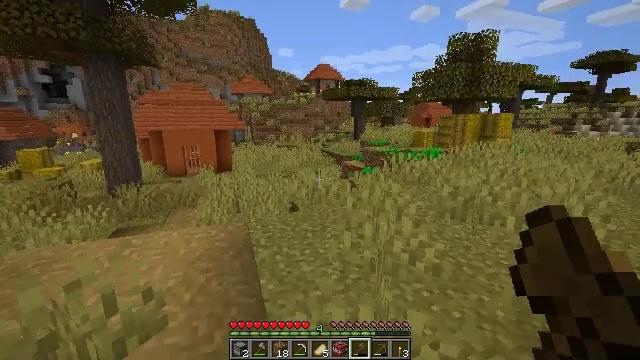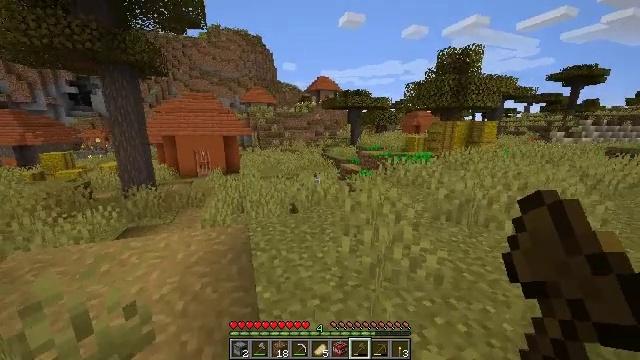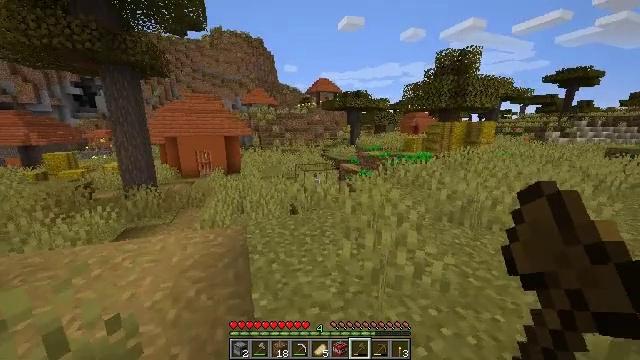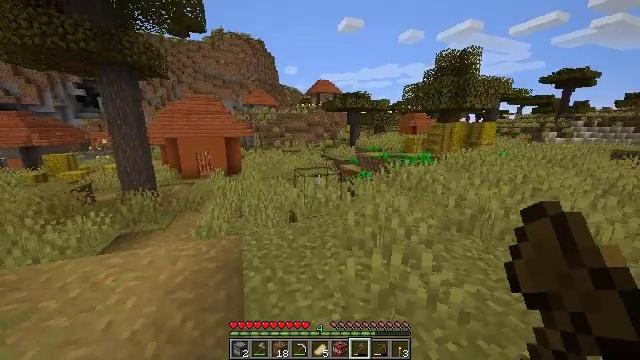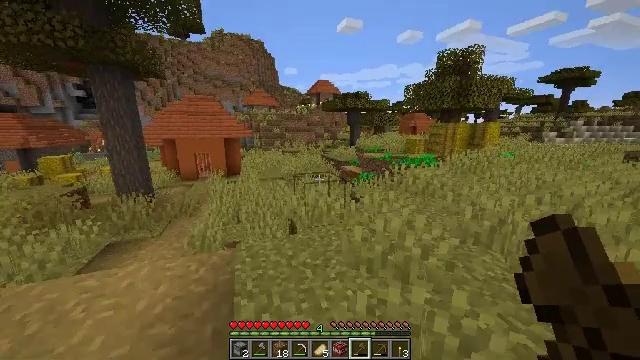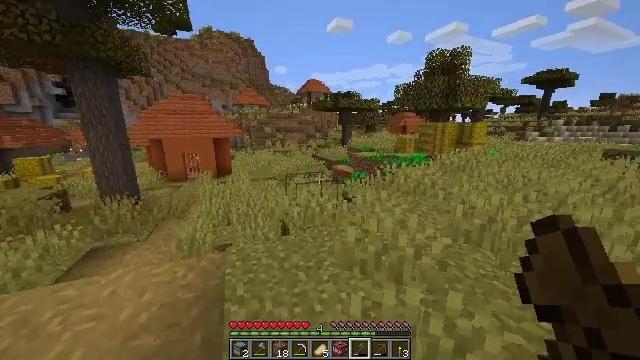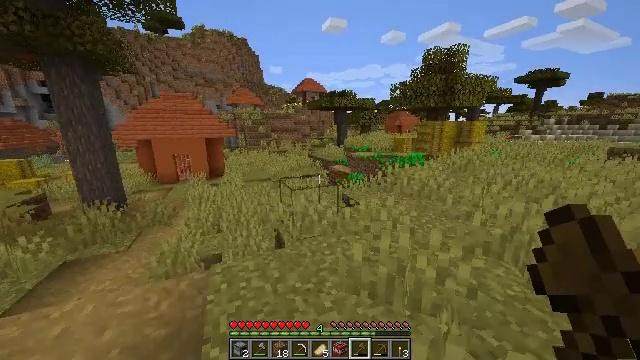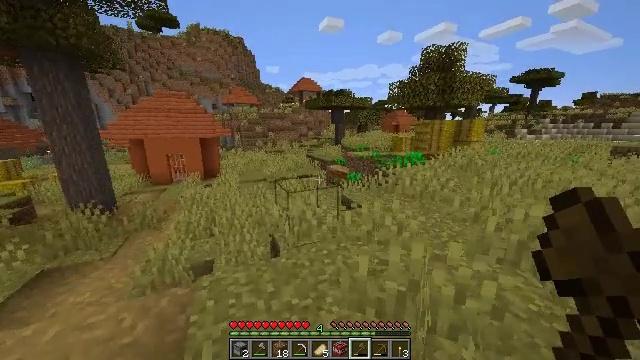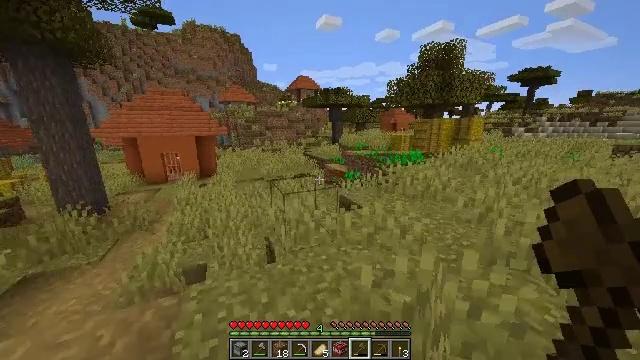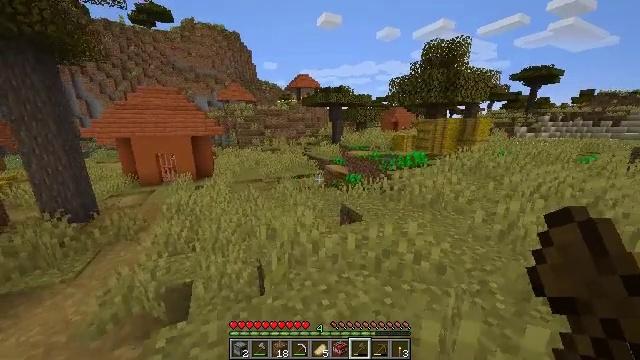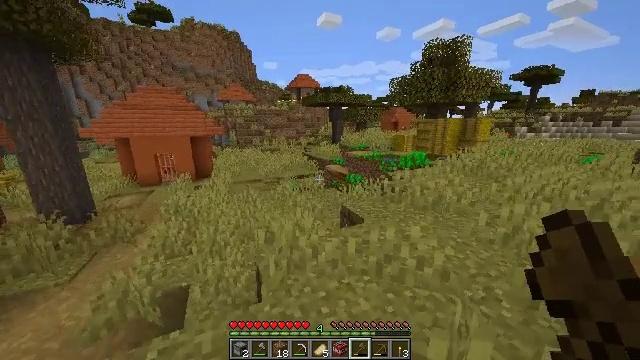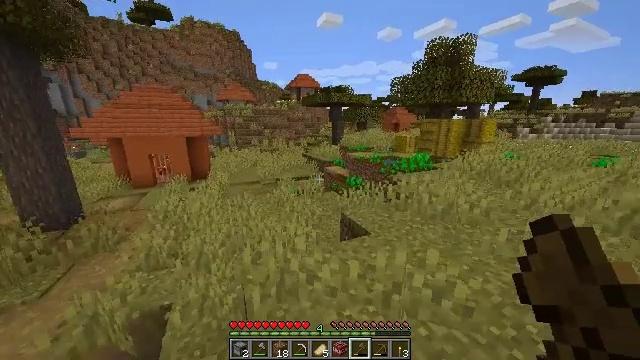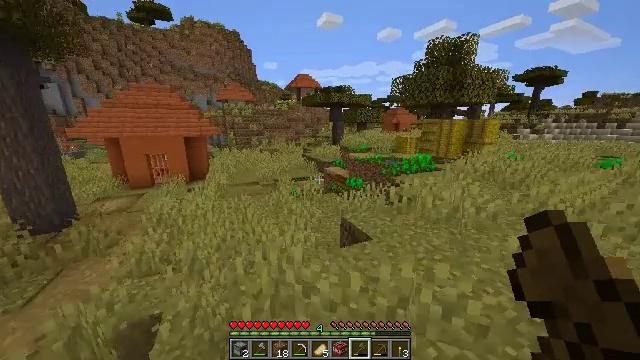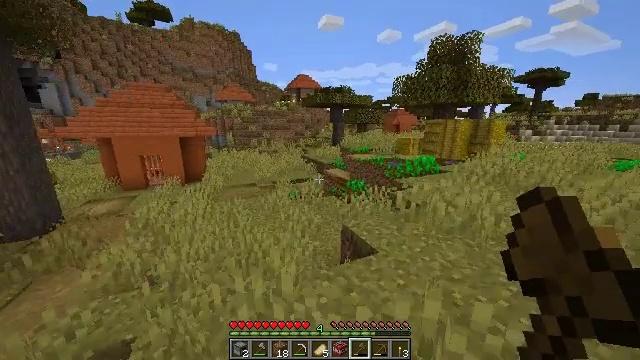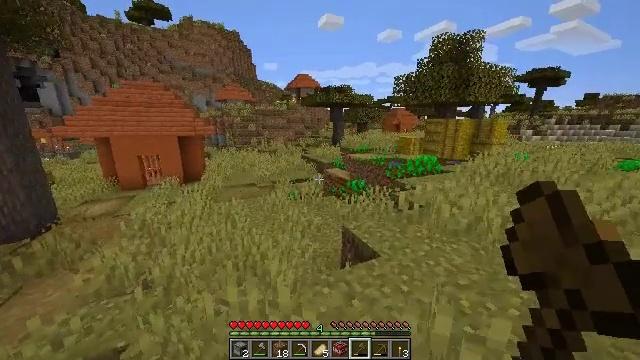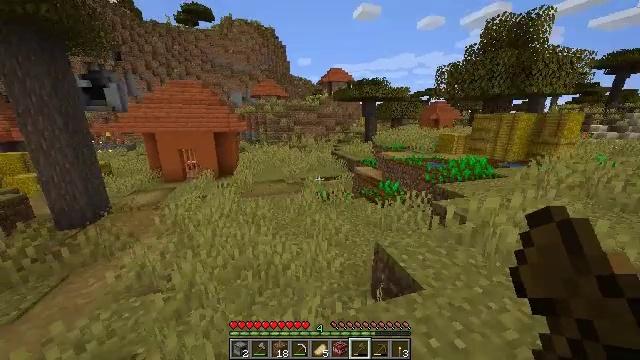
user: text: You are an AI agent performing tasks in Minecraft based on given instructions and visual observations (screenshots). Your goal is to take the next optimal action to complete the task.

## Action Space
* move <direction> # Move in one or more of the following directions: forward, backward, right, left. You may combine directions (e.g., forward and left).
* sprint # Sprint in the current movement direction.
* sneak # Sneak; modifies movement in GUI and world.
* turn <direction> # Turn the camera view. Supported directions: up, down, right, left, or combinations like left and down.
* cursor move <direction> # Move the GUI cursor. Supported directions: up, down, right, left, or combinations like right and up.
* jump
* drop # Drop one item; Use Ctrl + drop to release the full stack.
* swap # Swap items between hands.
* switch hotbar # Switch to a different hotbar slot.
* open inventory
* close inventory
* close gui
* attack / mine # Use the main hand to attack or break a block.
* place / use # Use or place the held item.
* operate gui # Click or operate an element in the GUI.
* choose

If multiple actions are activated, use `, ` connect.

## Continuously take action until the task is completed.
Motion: motion action
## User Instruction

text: Mine a hay block from the field.
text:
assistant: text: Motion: move forward
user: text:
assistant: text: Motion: move forward
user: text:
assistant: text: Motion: move forward
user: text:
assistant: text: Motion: move forward
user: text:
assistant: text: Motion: move forward, turn right
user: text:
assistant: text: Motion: move forward, turn right
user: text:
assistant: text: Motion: move forward
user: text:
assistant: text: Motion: move forward
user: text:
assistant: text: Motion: move forward
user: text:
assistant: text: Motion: move forward
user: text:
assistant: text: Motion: move forward
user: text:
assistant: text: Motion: move forward
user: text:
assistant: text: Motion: move forward
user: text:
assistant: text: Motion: move forward
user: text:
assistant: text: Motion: move forward, turn left and down
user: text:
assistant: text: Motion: move forward, turn left and down
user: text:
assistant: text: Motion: move forward, turn left
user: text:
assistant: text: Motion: move forward
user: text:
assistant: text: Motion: move forward
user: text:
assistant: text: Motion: move forward
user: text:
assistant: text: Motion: move forward, turn right
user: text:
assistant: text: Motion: move forward, turn right and up
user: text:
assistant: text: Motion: move forward, turn right
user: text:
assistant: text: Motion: move forward
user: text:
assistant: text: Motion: move forward
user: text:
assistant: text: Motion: move forward
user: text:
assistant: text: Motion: move forward, turn right
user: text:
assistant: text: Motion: move forward, turn right
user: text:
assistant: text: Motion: move forward, turn right
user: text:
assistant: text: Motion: move forward, turn right